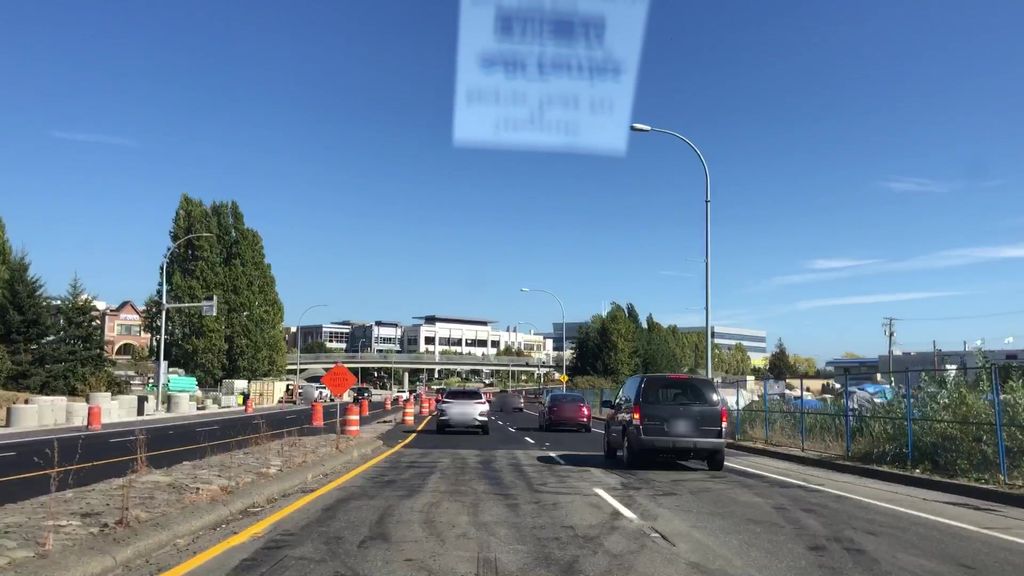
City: victoria